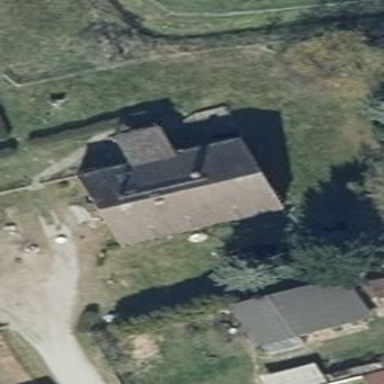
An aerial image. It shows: Building with gabled roof. The roof orientation is along the building's structure.